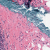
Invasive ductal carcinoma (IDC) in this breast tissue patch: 0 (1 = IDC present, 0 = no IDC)